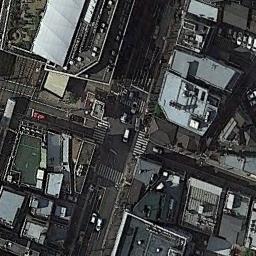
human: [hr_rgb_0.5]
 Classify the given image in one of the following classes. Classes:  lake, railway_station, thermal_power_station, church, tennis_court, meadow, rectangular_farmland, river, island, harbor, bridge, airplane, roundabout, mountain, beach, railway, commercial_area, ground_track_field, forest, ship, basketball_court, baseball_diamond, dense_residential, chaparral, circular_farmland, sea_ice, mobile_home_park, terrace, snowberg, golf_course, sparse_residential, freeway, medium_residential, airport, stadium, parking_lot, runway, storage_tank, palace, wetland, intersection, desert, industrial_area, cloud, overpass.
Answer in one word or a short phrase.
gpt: intersection